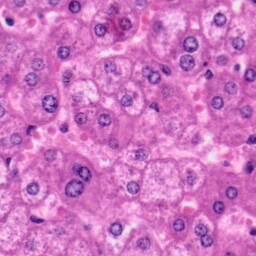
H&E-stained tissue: Liver